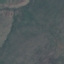
Label: HerbaceousVegetation